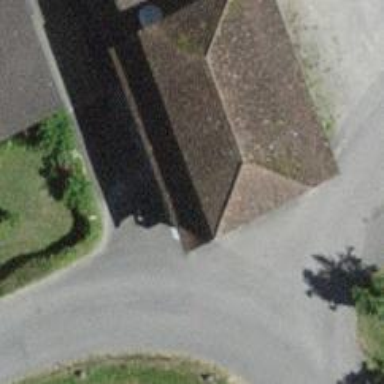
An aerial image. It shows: Barn.